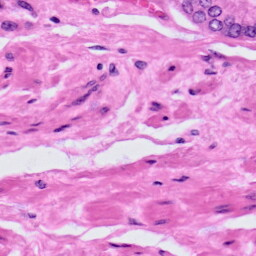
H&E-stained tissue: Prostate